Question: I am trying to add in my jupyter notebook a shortcut for runnning all the cells, i thought that might be useful for running big notebooks at once, I am actually new on Jupyter Notebook editor and when i try to add this shortcut on " Help > Edit Keyboard Shortcut " I get nothing on the upcoming page.

I googled this issue and saw some solutions like updating jupyter notebook to the latest version, but I have tried it already and it doesnt work.
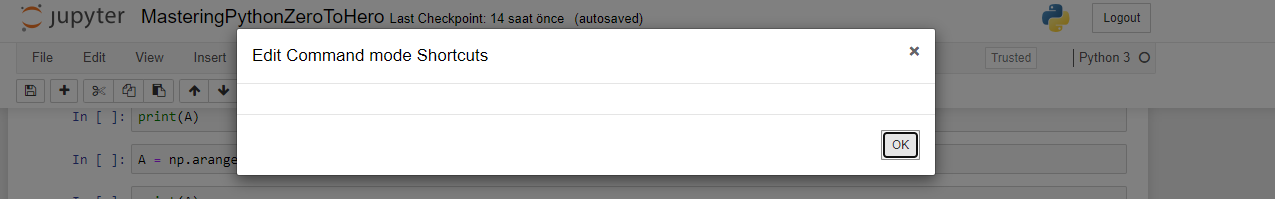
Answer: After a bit of research, I found a few references to this being fixed by downgrading Jupyter rather than upgrading it.
You could do this by forcing it to install to a previous version :
'''
pip install jupyter==5.0.0
'''